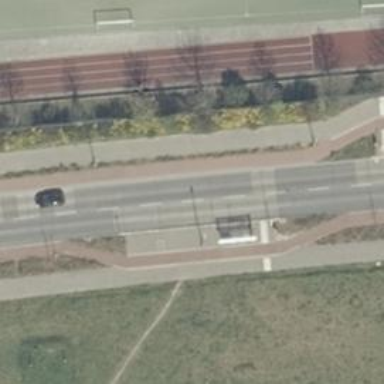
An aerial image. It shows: Platform for public transport with shelter.